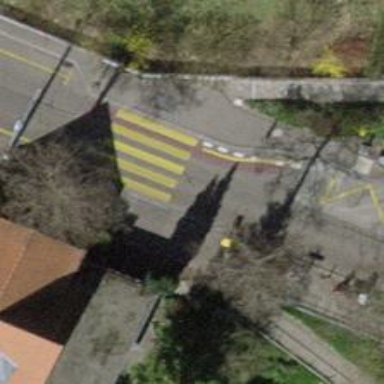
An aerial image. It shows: Uncontrolled zebra crossing with choker for traffic calming.